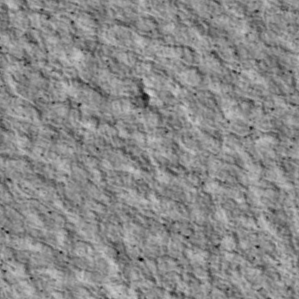
Label: non_frost